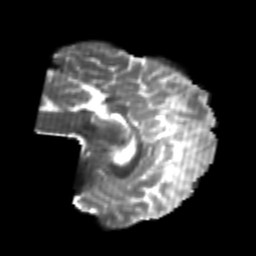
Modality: T2w
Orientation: sagittal
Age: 21
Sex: male
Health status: healthy
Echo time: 0.074 s